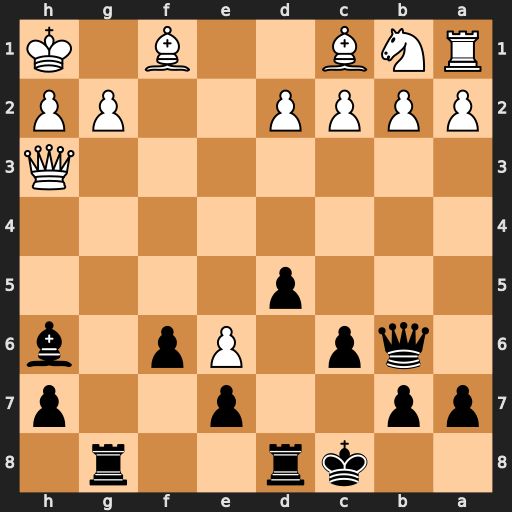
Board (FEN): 2kr2r1/pp2p2p/1qp1Pp1b/3p4/8/7Q/PPPP2PP/RNB2B1K
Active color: b
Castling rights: -
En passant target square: -
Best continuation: Qf2 Qf3 Qxf3 gxf3 d4